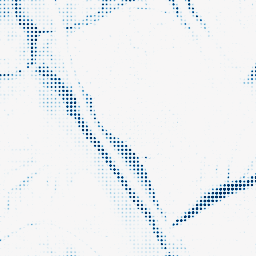
Category: morphological
Decomposition family: morphological_ellipse
Decomposition parameters: operation: closing
width: 20
height: 30
Upsampling method: sinc_blackman
Upsampling parameters: scale: 8
kernel_size: 4
Upsampling scale: 8